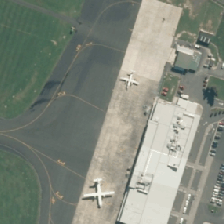
Land cover: urban_build_up